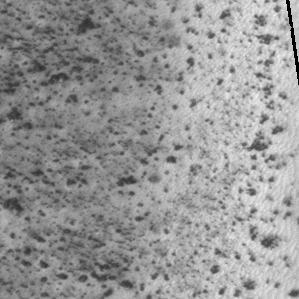
Label: frost